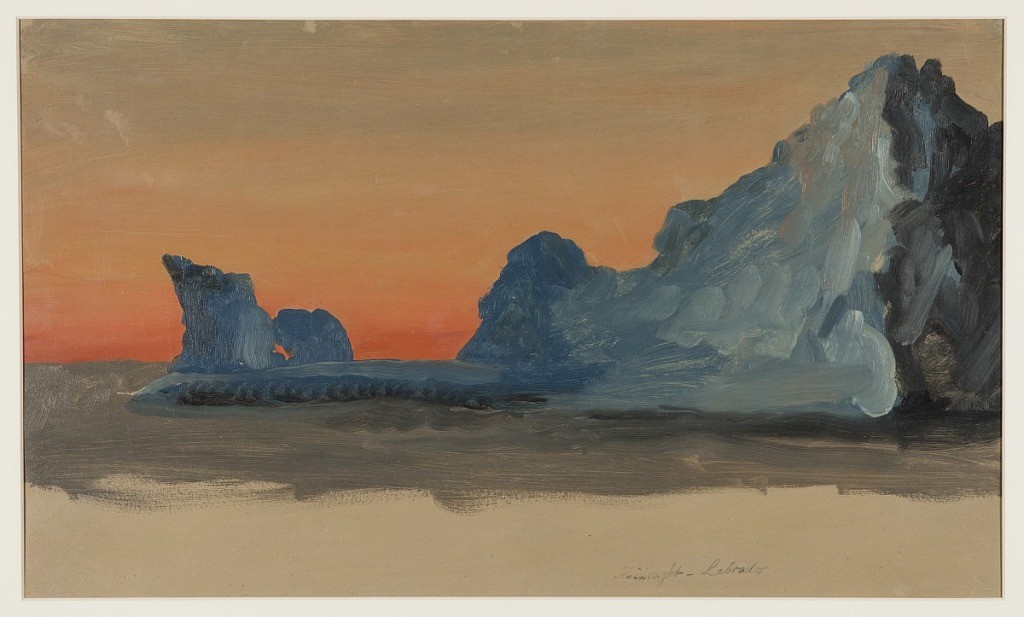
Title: Iceberg at Midnight, Labrador
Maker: Frederic Edwin Church, American, 1826–1900
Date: June–July 1859
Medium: Oil on tan paperboard
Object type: Drawing
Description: Seascape sketch showing a loosely rendered view of a craggy, blue iceberg at midnight off the coast of Labrador, Canada. Situated nearby, the iceberg's shape is characterized by an immense pyramidal form at right that descends to a lower, flat segment with rugged, hefty spires at center and left. The berg floats on dark gray water while the twilight of the midnight sun renders the sky a striking gradient from blue-green, above, to fiery red-orange along the horizon.